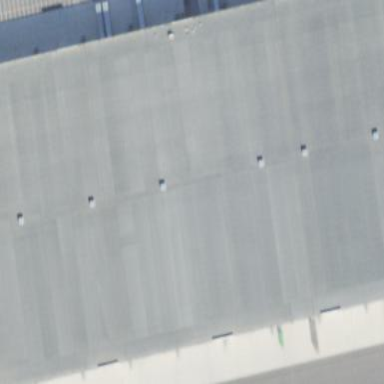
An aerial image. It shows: Warehouse building.